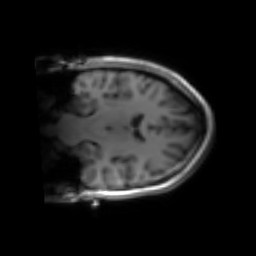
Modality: inplaneT1
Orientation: coronal
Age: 22
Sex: female
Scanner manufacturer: siemens
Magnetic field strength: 3 T
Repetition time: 1.2 s
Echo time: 0.00251 s